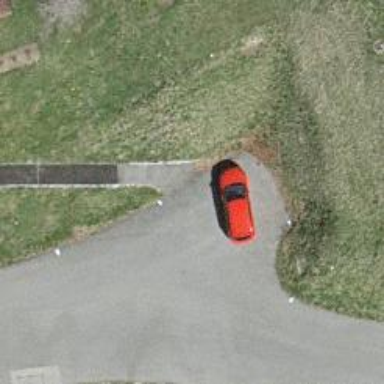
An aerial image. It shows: Alleyway designated as service road.